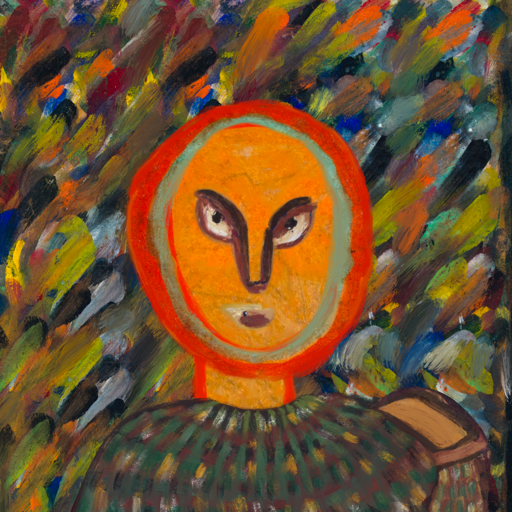
Background: An_Impression, Head And Neck Front: Sisters, Face Front: After_Raid, Bust: After_Raid, Hair Front: Sisters, Head Accessory: Blank, Second Necklace: Blank, Necklace: Blank, Baby: Blank